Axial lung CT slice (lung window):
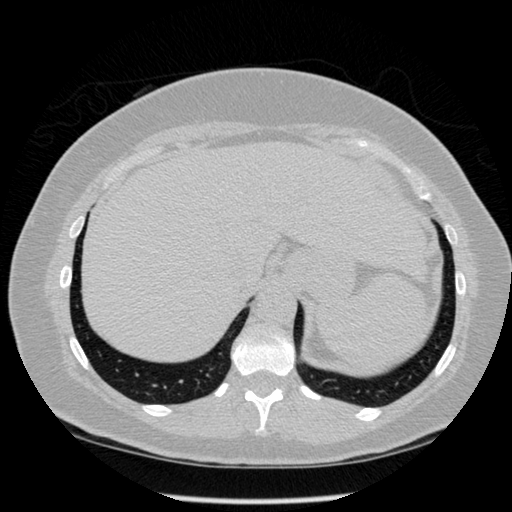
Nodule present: no